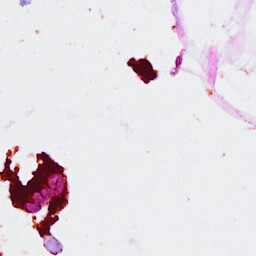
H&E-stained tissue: Breast